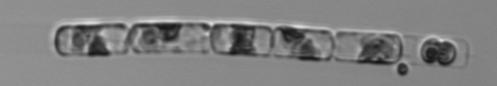
Label: Guinardia_delicatula_TAG_internal_parasite